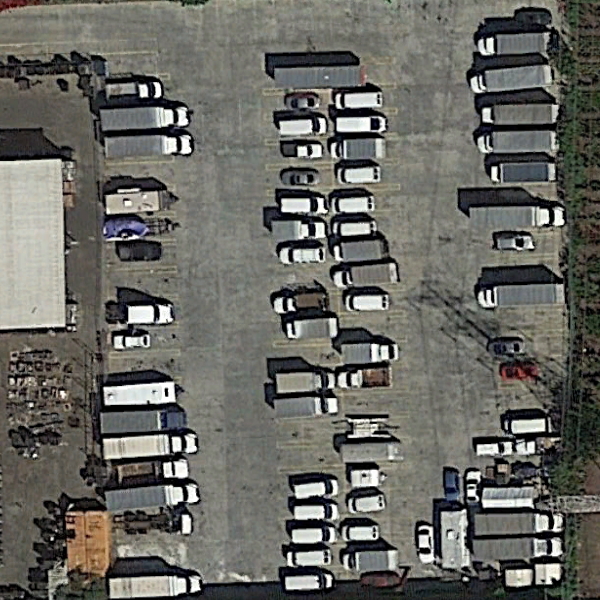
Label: Parking